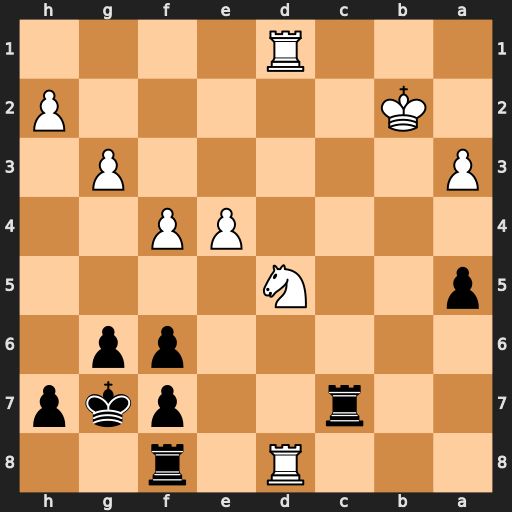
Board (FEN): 3R1r2/2r2pkp/5pp1/p2N4/4PP2/P5P1/1K5P/3R4
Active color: b
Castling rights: -
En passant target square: -
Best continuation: Rxd8 Nxc7 Rxd1